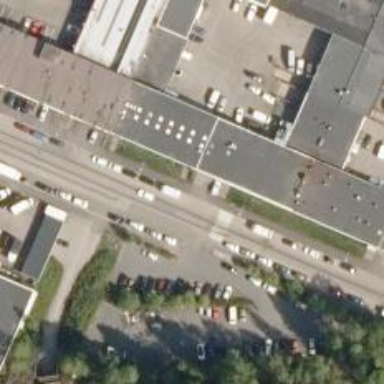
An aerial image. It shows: Asphalt alley used as service road.